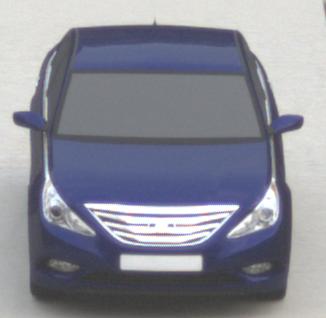
Make: Hyundai
Model: Sonata
Detailed model: Gen. 6 YF
Model produced from: 2009
Model produced until: 2016
Doors: 4
Color: blue
Road condition: dry road
Daytime: sunrise or sunset
Contrast: low contrast